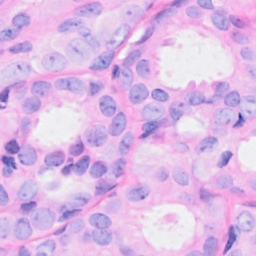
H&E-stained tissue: Breast